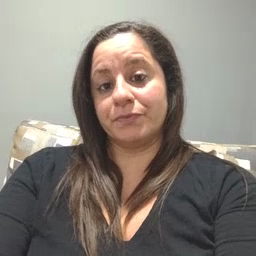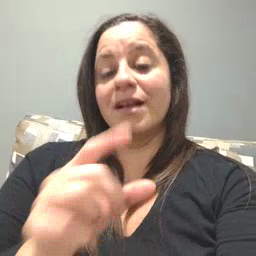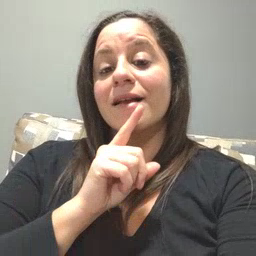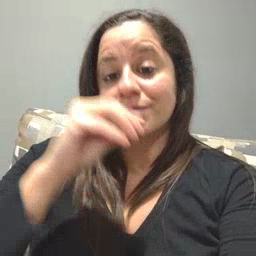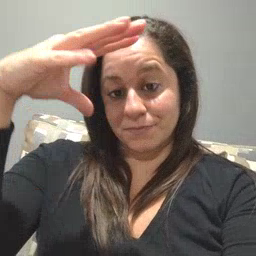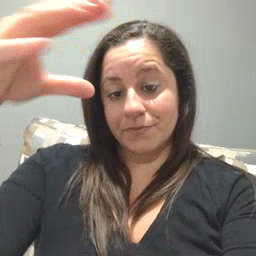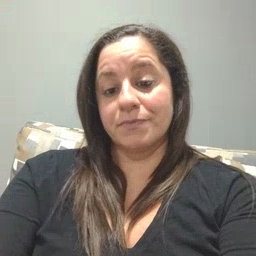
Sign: lamp